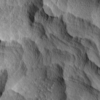
Label: not_dusty